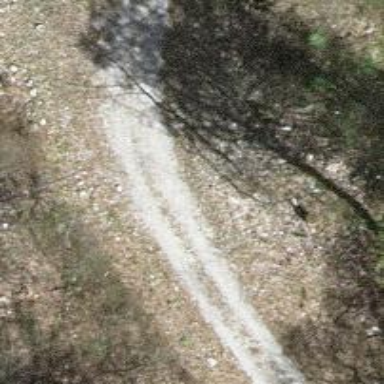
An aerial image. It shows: Track with grade 3 surface.